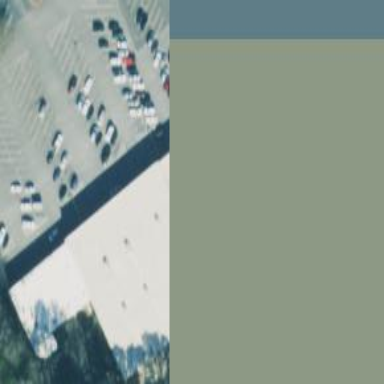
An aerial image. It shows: Commercial building that serves as mall.